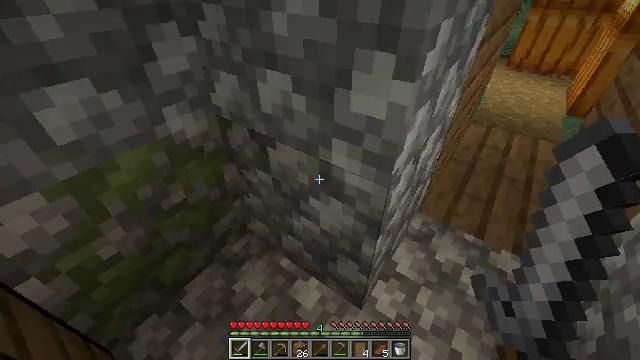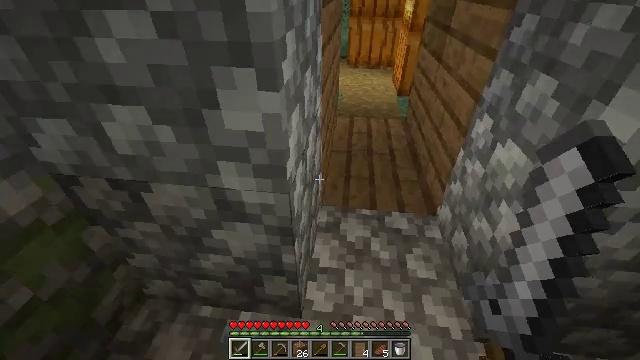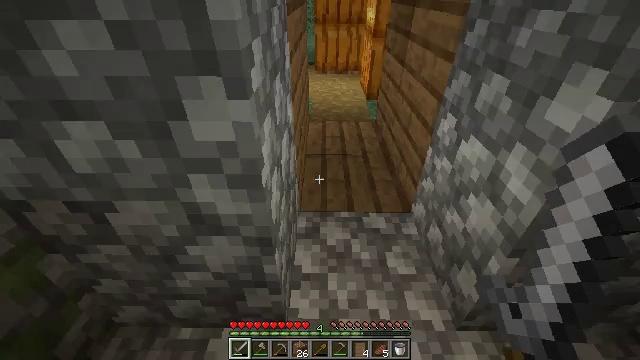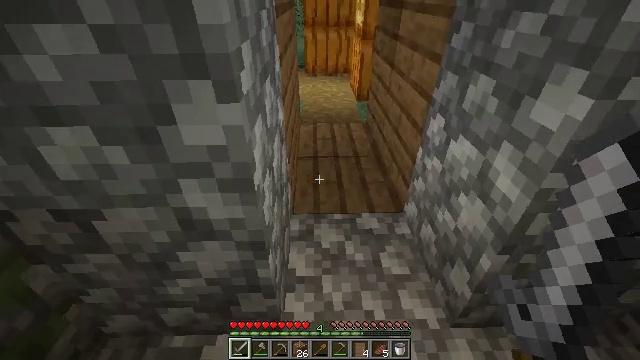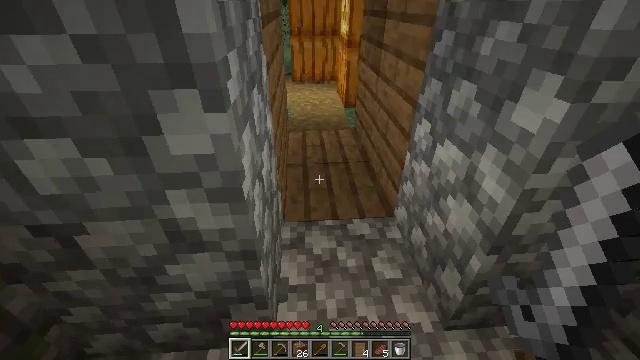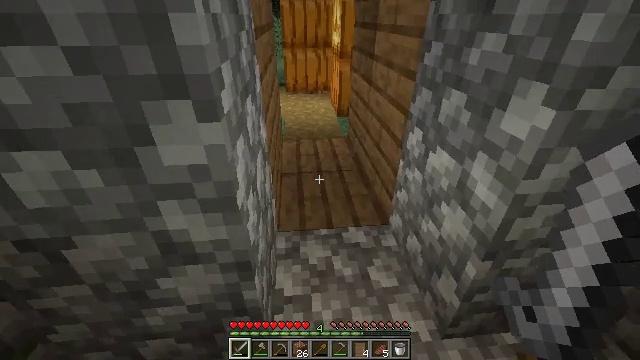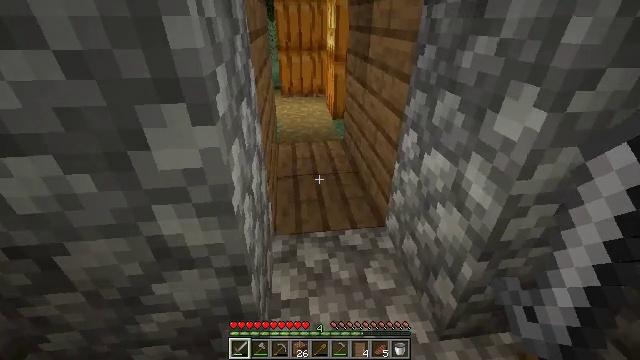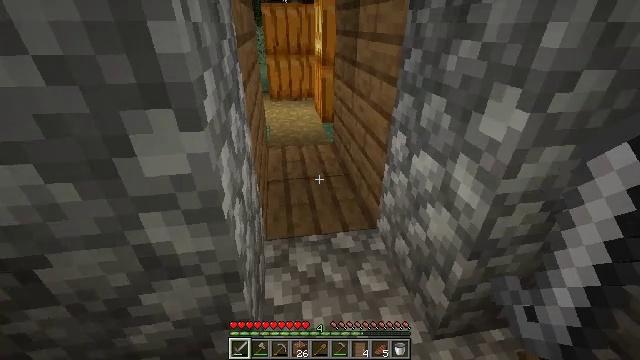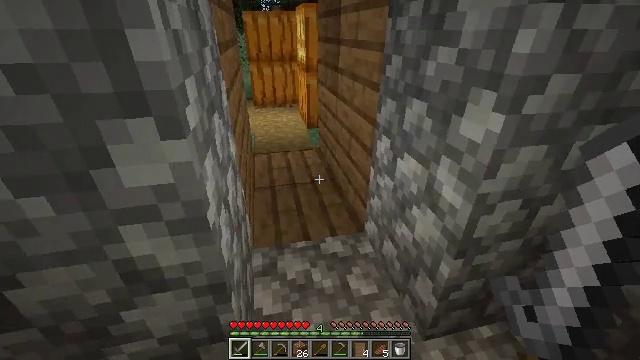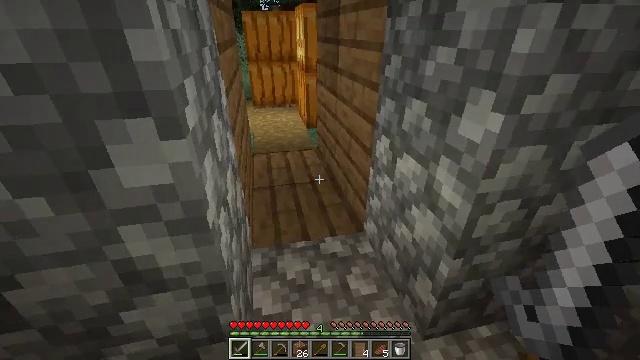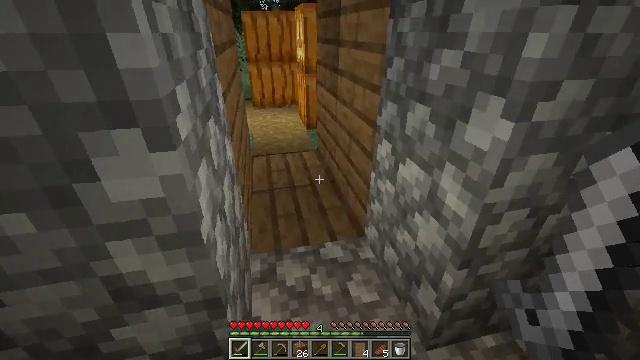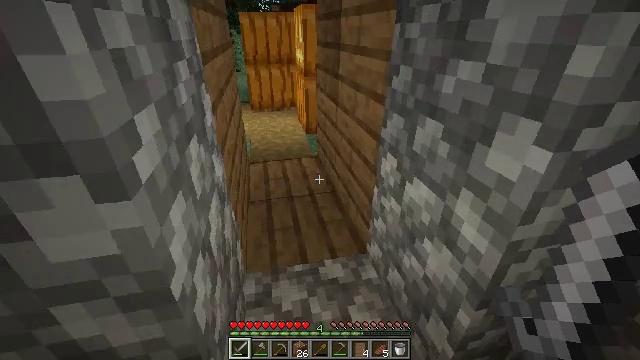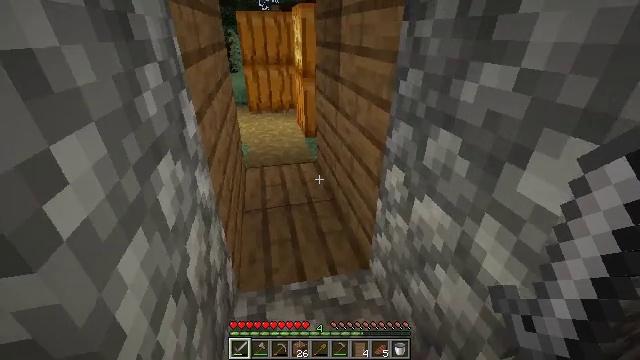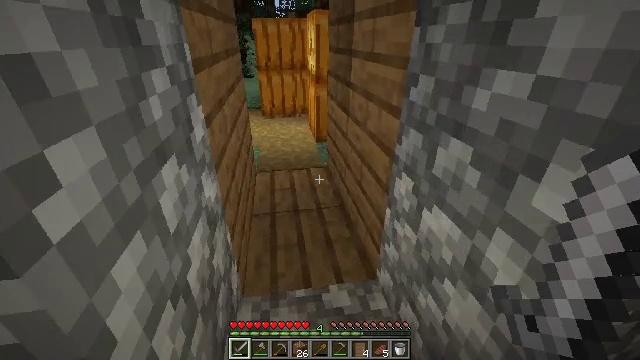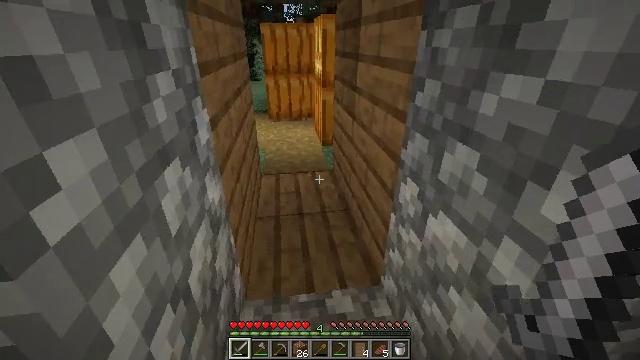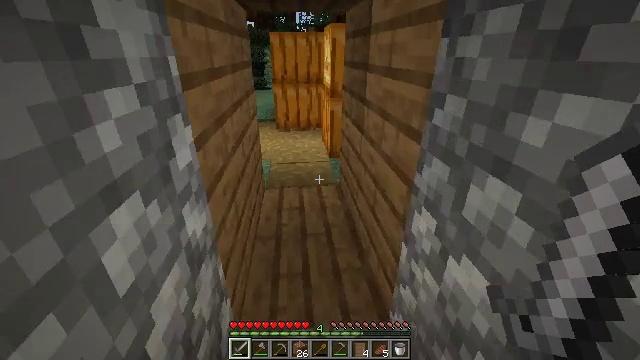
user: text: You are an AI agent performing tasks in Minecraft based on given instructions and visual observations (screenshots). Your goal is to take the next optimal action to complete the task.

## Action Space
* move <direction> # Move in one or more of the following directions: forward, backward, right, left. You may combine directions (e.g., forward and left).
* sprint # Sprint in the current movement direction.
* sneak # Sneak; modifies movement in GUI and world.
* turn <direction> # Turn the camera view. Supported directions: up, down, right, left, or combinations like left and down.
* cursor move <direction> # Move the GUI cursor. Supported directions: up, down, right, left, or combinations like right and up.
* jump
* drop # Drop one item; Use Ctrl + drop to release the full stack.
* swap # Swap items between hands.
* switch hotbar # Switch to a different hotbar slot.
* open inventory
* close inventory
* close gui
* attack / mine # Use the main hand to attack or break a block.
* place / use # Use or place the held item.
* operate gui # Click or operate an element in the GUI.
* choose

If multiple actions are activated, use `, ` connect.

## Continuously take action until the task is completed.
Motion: motion action
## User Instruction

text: Mine the spruce door to collect it.
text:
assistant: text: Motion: turn right and up
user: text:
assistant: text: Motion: turn right and up
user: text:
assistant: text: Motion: turn right
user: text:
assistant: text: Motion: turn right and up
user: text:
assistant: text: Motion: turn right and up
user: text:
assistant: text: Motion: turn right
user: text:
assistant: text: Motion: turn right
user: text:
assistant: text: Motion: turn right and up
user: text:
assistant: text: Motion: no_op
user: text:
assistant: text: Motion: move forward
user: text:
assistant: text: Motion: move forward
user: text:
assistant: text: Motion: move forward
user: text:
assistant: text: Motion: move forward, turn left and up
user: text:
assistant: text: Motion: move forward, turn left
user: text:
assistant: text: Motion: move forward, turn left and up
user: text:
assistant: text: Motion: move forward, turn left and up
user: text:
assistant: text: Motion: move forward, turn left and up
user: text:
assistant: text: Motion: move forward, turn left and up
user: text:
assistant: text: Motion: move forward, turn left
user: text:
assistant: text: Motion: move forward
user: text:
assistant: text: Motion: move forward
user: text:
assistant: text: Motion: move forward
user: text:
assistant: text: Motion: move forward
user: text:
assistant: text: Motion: move forward
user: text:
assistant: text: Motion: move forward
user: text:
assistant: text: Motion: move forward
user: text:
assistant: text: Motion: move forward
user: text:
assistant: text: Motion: move forward and move right
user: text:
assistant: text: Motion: move forward and move right, turn left
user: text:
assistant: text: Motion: move forward and move right, turn left